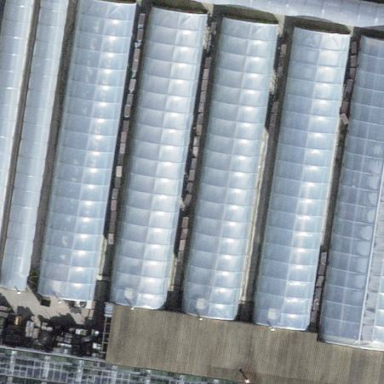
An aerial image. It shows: Area dedicated to greenhouse horticulture.